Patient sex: F
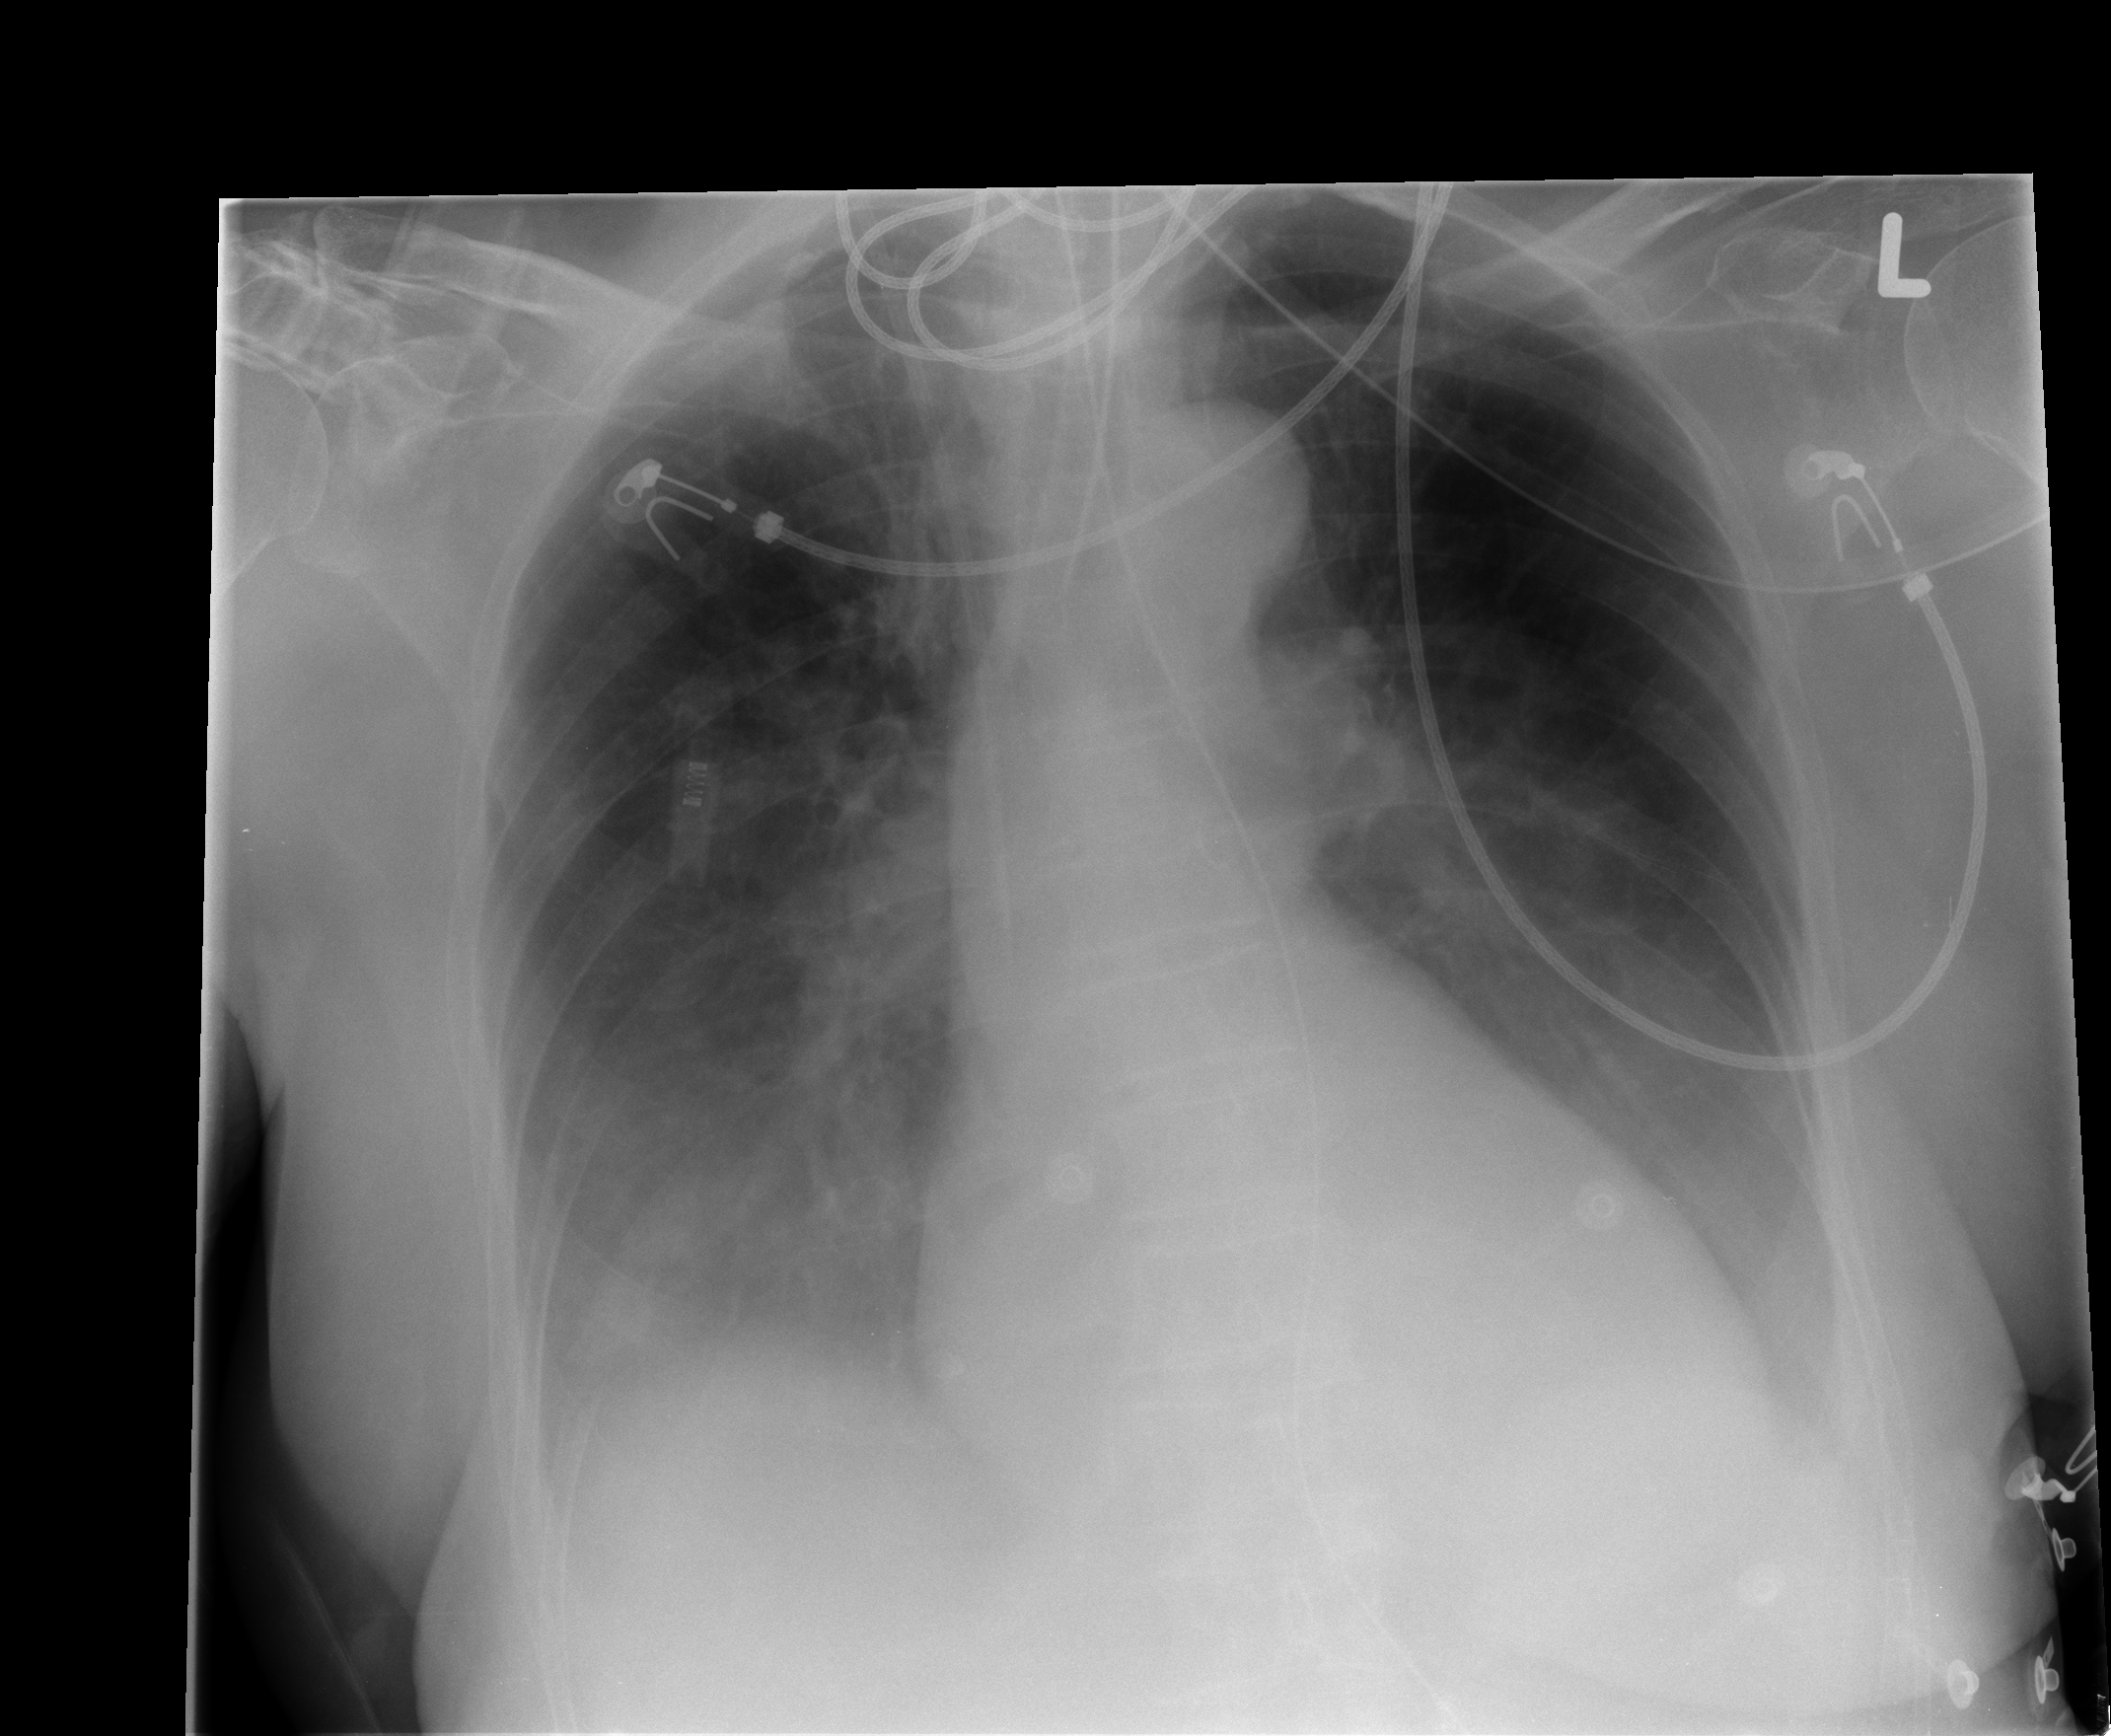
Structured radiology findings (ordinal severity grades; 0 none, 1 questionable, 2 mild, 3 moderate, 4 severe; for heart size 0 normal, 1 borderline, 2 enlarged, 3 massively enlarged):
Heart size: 2
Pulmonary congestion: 3
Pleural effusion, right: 3
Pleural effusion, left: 3
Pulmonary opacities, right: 2
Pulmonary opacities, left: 2
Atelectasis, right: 2
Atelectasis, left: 2